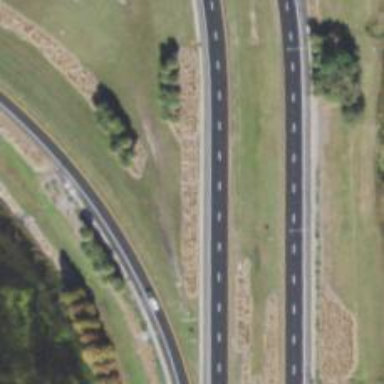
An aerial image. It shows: Asphalt motorway.